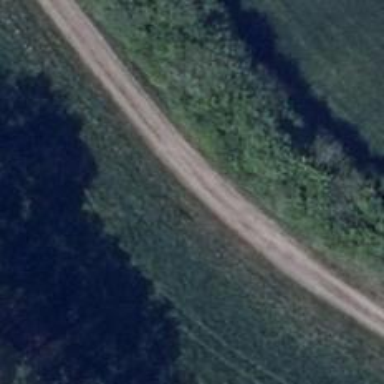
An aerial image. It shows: Sandy track road.